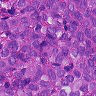
Metastatic tissue present: yes